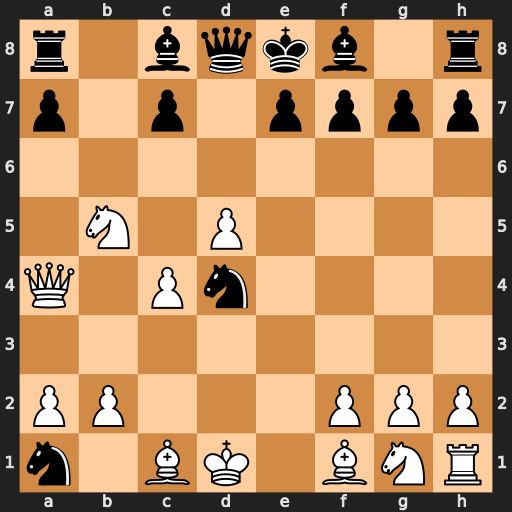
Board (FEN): r1bqkb1r/p1p1pppp/8/1N1P4/Q1Pn4/8/PP3PPP/n1BK1BNR
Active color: w
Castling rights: kq
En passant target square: -
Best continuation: Nd6#